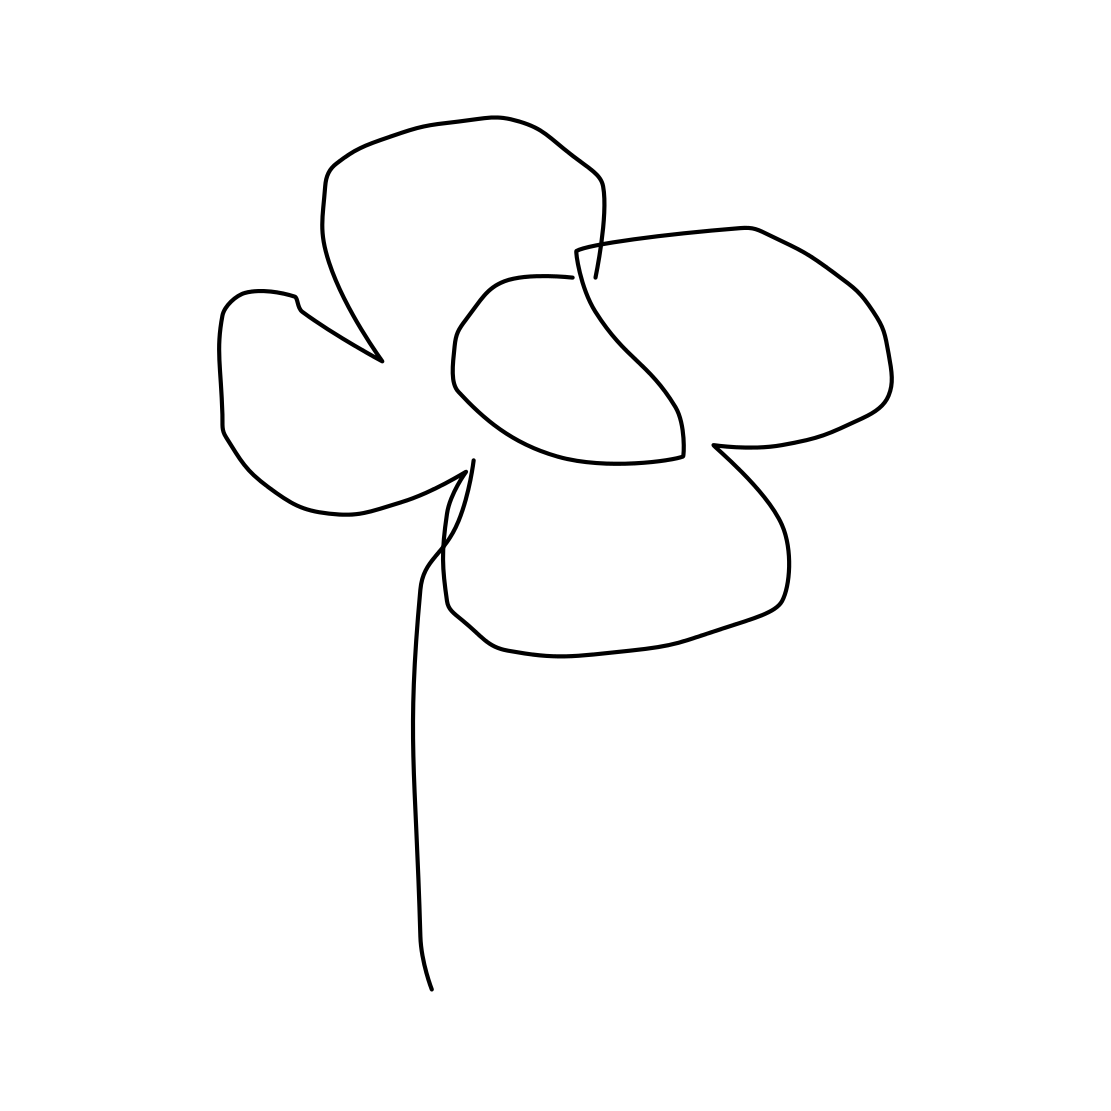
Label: flower with stem